Field crop: tomato
Growth stage: 1
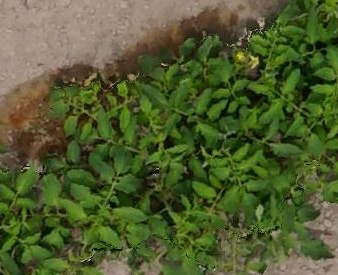
Species: tomato